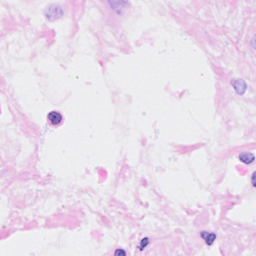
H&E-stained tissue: Breast